Question: I am getting following error, while I try to save a Windows form on Visual Studio 2012. All the other forms are OK. Only a particular form pops out the error.
And, once I double click on a control of that form it won't take me to code view.

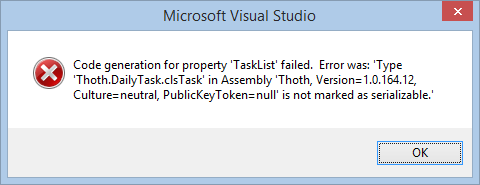
Answer: This solved my issue
'''
[DesignerSerializationVisibility(DesignerSerializationVisibility.Hidden)]
public List<clsTask> TaskList
{
get
{
return _TaskList;
}
set
{
_TaskList = value;
}
}
'''